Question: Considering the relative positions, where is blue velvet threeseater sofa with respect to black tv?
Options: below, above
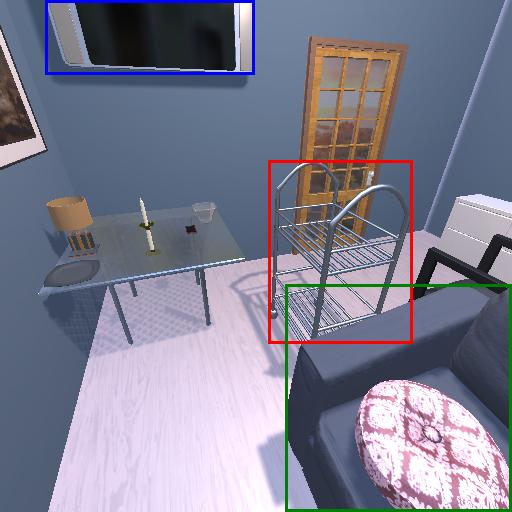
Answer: below